Question: I have an app where I want to set the progress of a specific SeekBar based upon a value retrieved from a web service. However when I use SetProgress(int) only the "seeker" of the SeekBar gets set. The bar does not get "filled" out as expected.
This is what it looks like :

Any ideas on how to fix this issue ?
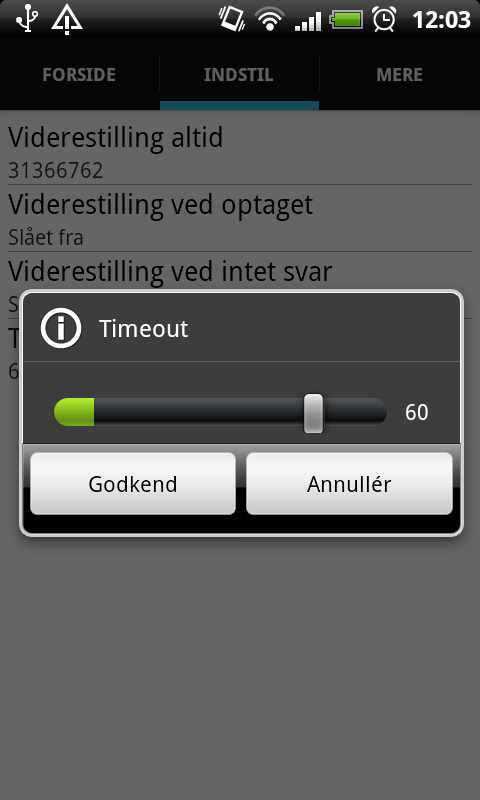
Answer: Try to set max value first and then set the progress.